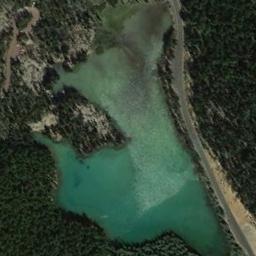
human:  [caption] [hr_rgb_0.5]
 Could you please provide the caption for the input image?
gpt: Many trees are around the lake .

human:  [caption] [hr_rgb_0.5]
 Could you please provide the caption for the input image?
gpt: The lake in the picture has branches .

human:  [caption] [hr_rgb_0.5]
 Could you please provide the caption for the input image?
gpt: An irregularly shaped pale blue lake surrounded by forest .

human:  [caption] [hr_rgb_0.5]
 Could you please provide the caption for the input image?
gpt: The lake lies in the dense forest and the water is green .

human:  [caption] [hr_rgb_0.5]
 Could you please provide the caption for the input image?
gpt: There are many green trees around the green lake .